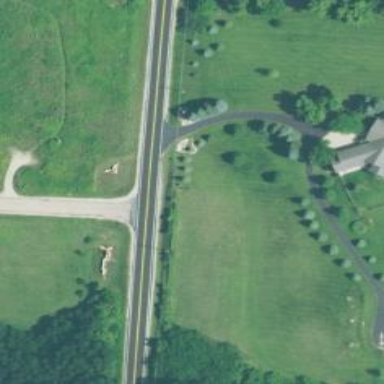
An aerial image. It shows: Tertiary road.